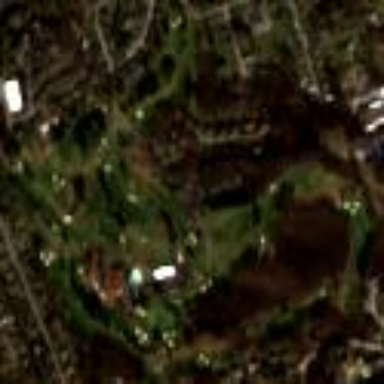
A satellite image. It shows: Golf course surrounded by greenery.